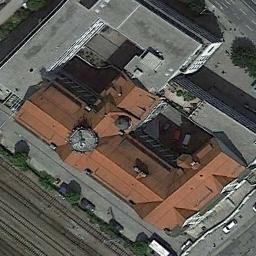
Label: church